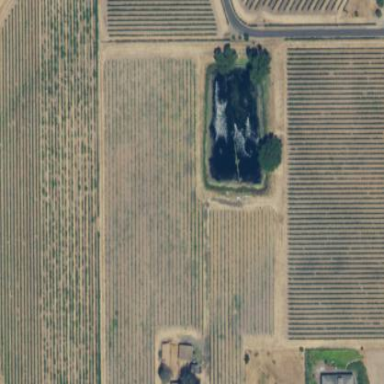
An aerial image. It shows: Vineyard growing grapes.